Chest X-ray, PA view. Patient: 67 years old, sex F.
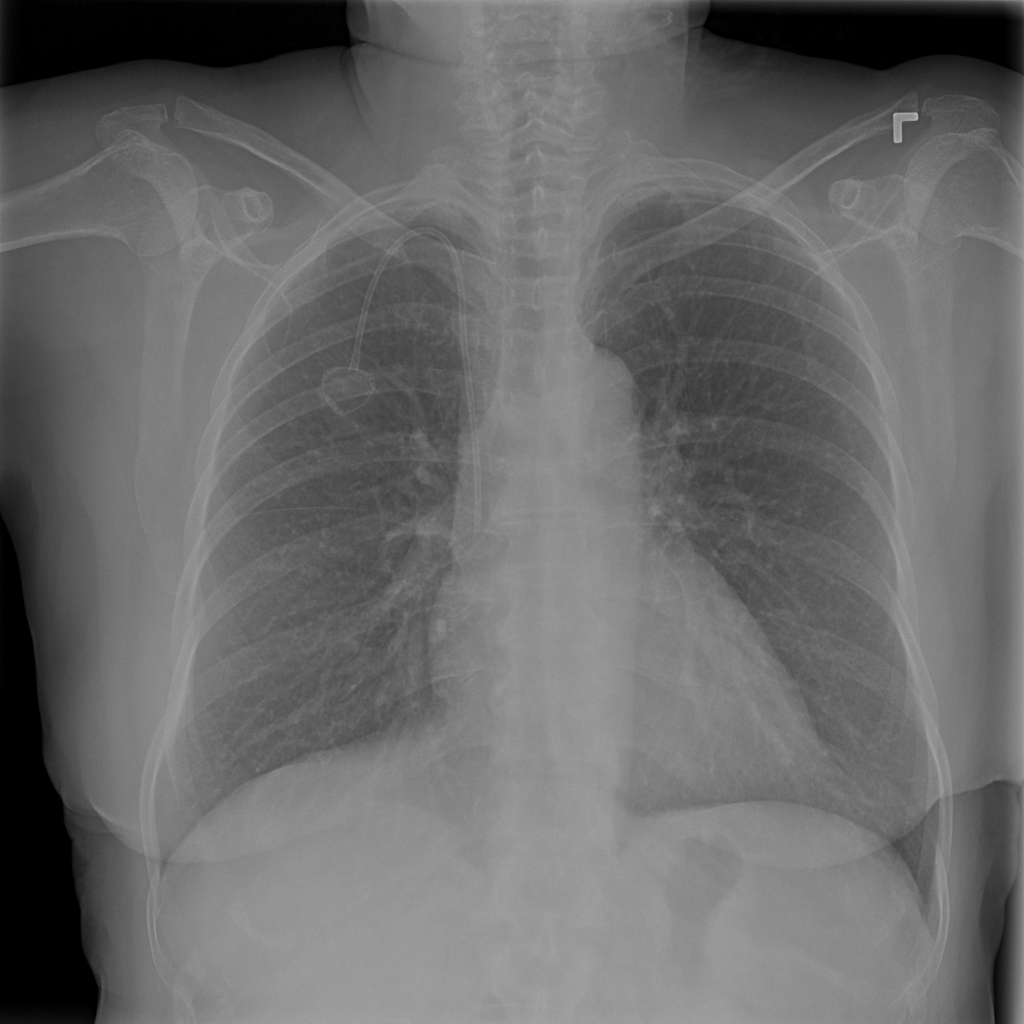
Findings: No Finding